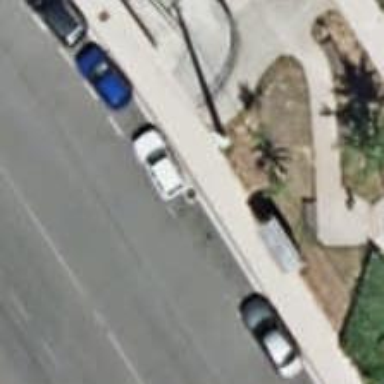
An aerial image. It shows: Sidewalk along the footway.